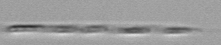
Label: Rhizosolenia